Question: I've been trying to figure out a folder structure that will stay effective when my project has grown, and I've found a few resources (<URL>, but I don't know how I should implement this folder structure and the more I try to read about it, the more confused I get.
Right now I'm basically using the structure that express generated for me with a few small modifications, like this:

All javascript files are in src/js/*, all scss files in src/scss/*, and all jade files in views/
Grunt concats all the js files into public/js/app.js and compiles all the scss-files to css and to public/css/*. Both destinations are statically served. However, the part I don't understand is how this is supposed to work for the views. Right now, grunt doesn't touch them and they're always located in views/ where node finds them and renders them.
This works well for sorting by type, but I'm really confused about how I'd structure it by feature instead. There is probably something wrong already, but I don't know what.
Also, should I separate the server code and client code more? If so, how? Can someone provide an example of what it could look like?
Sorry if this post was confusing, I couldn't think of any better way to formulate it.
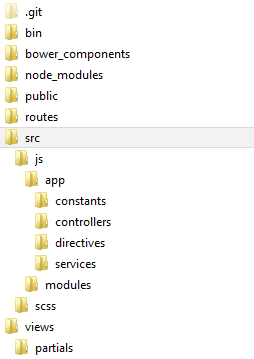
Answer: Okay, after reading a lot and trying out Yeoman, everything makes more sense to me. I was still relying on jade rendering from nodejs and I only served css/js/images statically, which made everything more complicated. I've now rewritten it and ditched Jade (although I have to say that writing Jade is 50 times nicer than html) and I'm serving everything statically.
In case anyone is in my earlier situation, try out Yeoman generator-angular to see how it sets up everything.